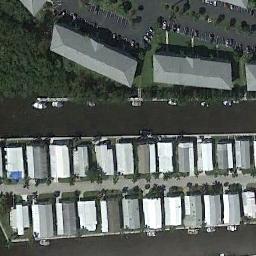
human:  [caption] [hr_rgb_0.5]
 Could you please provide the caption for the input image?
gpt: The dense mobile home park with some neatly arranged white mobile homes is surrounded by the waters .

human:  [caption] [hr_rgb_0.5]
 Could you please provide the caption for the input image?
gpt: Many buildings of different shapes and sizes are in mobile home parks .

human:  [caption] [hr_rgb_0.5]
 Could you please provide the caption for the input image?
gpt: There are many white buildings and some gray buildings in the mobile home park .

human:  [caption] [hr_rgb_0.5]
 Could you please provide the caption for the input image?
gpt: There are three rows of mobile homes .

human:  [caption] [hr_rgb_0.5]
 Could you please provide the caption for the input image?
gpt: The mobile home park is on the open place next to the parking lot .